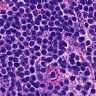
Metastatic tissue present: no